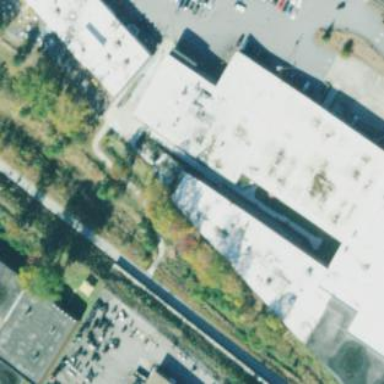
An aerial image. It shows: Retail building.